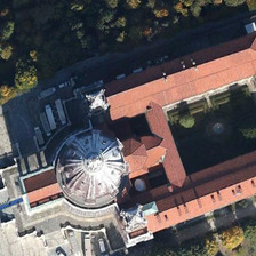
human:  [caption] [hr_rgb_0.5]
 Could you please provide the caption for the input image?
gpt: White and red roofs.

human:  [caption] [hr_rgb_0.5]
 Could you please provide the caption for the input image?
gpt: White roof and red roof.

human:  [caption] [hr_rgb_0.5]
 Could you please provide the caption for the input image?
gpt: a white roof and a red roof.

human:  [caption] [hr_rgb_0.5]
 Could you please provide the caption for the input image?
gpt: next to some green and yellow orange plants .

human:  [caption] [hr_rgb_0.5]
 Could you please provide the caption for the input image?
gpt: White roofs and red roofs